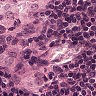
Metastatic tissue present: yes